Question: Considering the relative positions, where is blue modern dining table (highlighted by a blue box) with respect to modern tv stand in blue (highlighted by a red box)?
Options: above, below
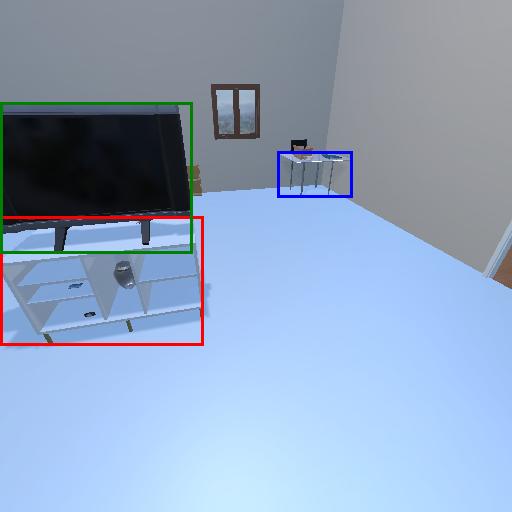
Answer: above